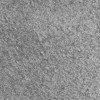
Atmospheric dust classification: not_dusty